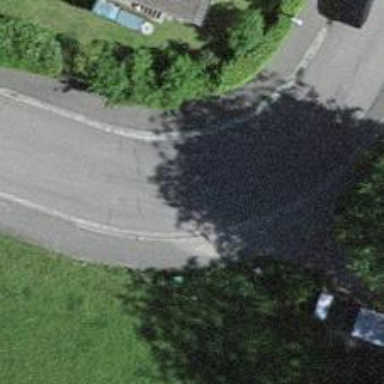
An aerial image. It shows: Paved residential road.